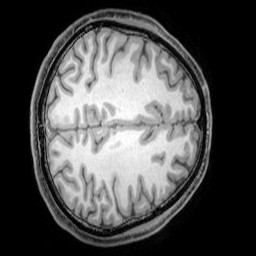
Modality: T1w
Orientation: axial
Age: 22
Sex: male
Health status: healthy
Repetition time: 0.081 s
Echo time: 0.037 s